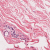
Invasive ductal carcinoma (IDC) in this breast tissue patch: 0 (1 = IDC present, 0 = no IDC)